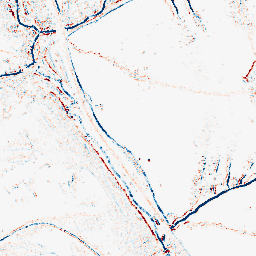
Category: morphological
Decomposition family: morphological_square
Decomposition parameters: operation: average
size: 3
Upsampling method: quadratic
Upsampling parameters: scale: 8
Upsampling scale: 8